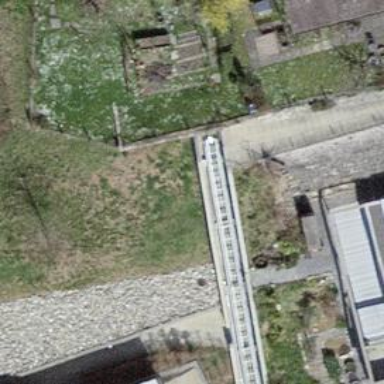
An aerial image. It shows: Funicular railway.